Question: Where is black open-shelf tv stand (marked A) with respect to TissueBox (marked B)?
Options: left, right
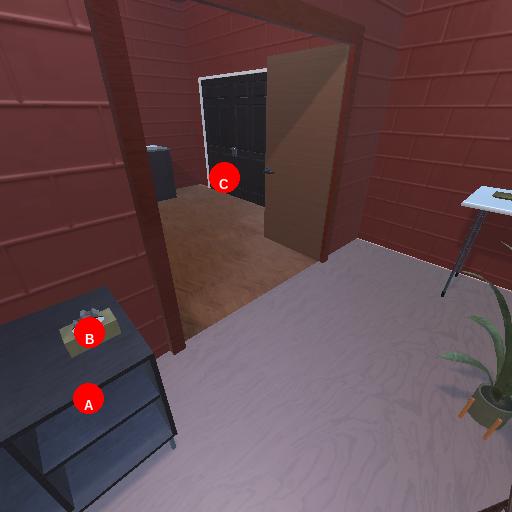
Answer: left